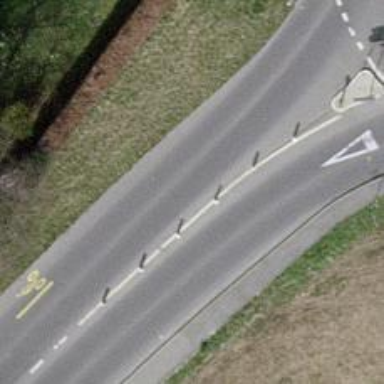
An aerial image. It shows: Tertiary road with asphalt surface and sidewalk on the left side.